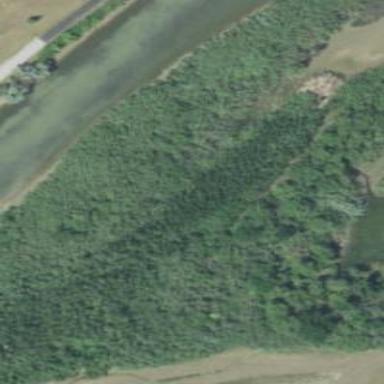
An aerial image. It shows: Patch of scrub vegetation.